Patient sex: M
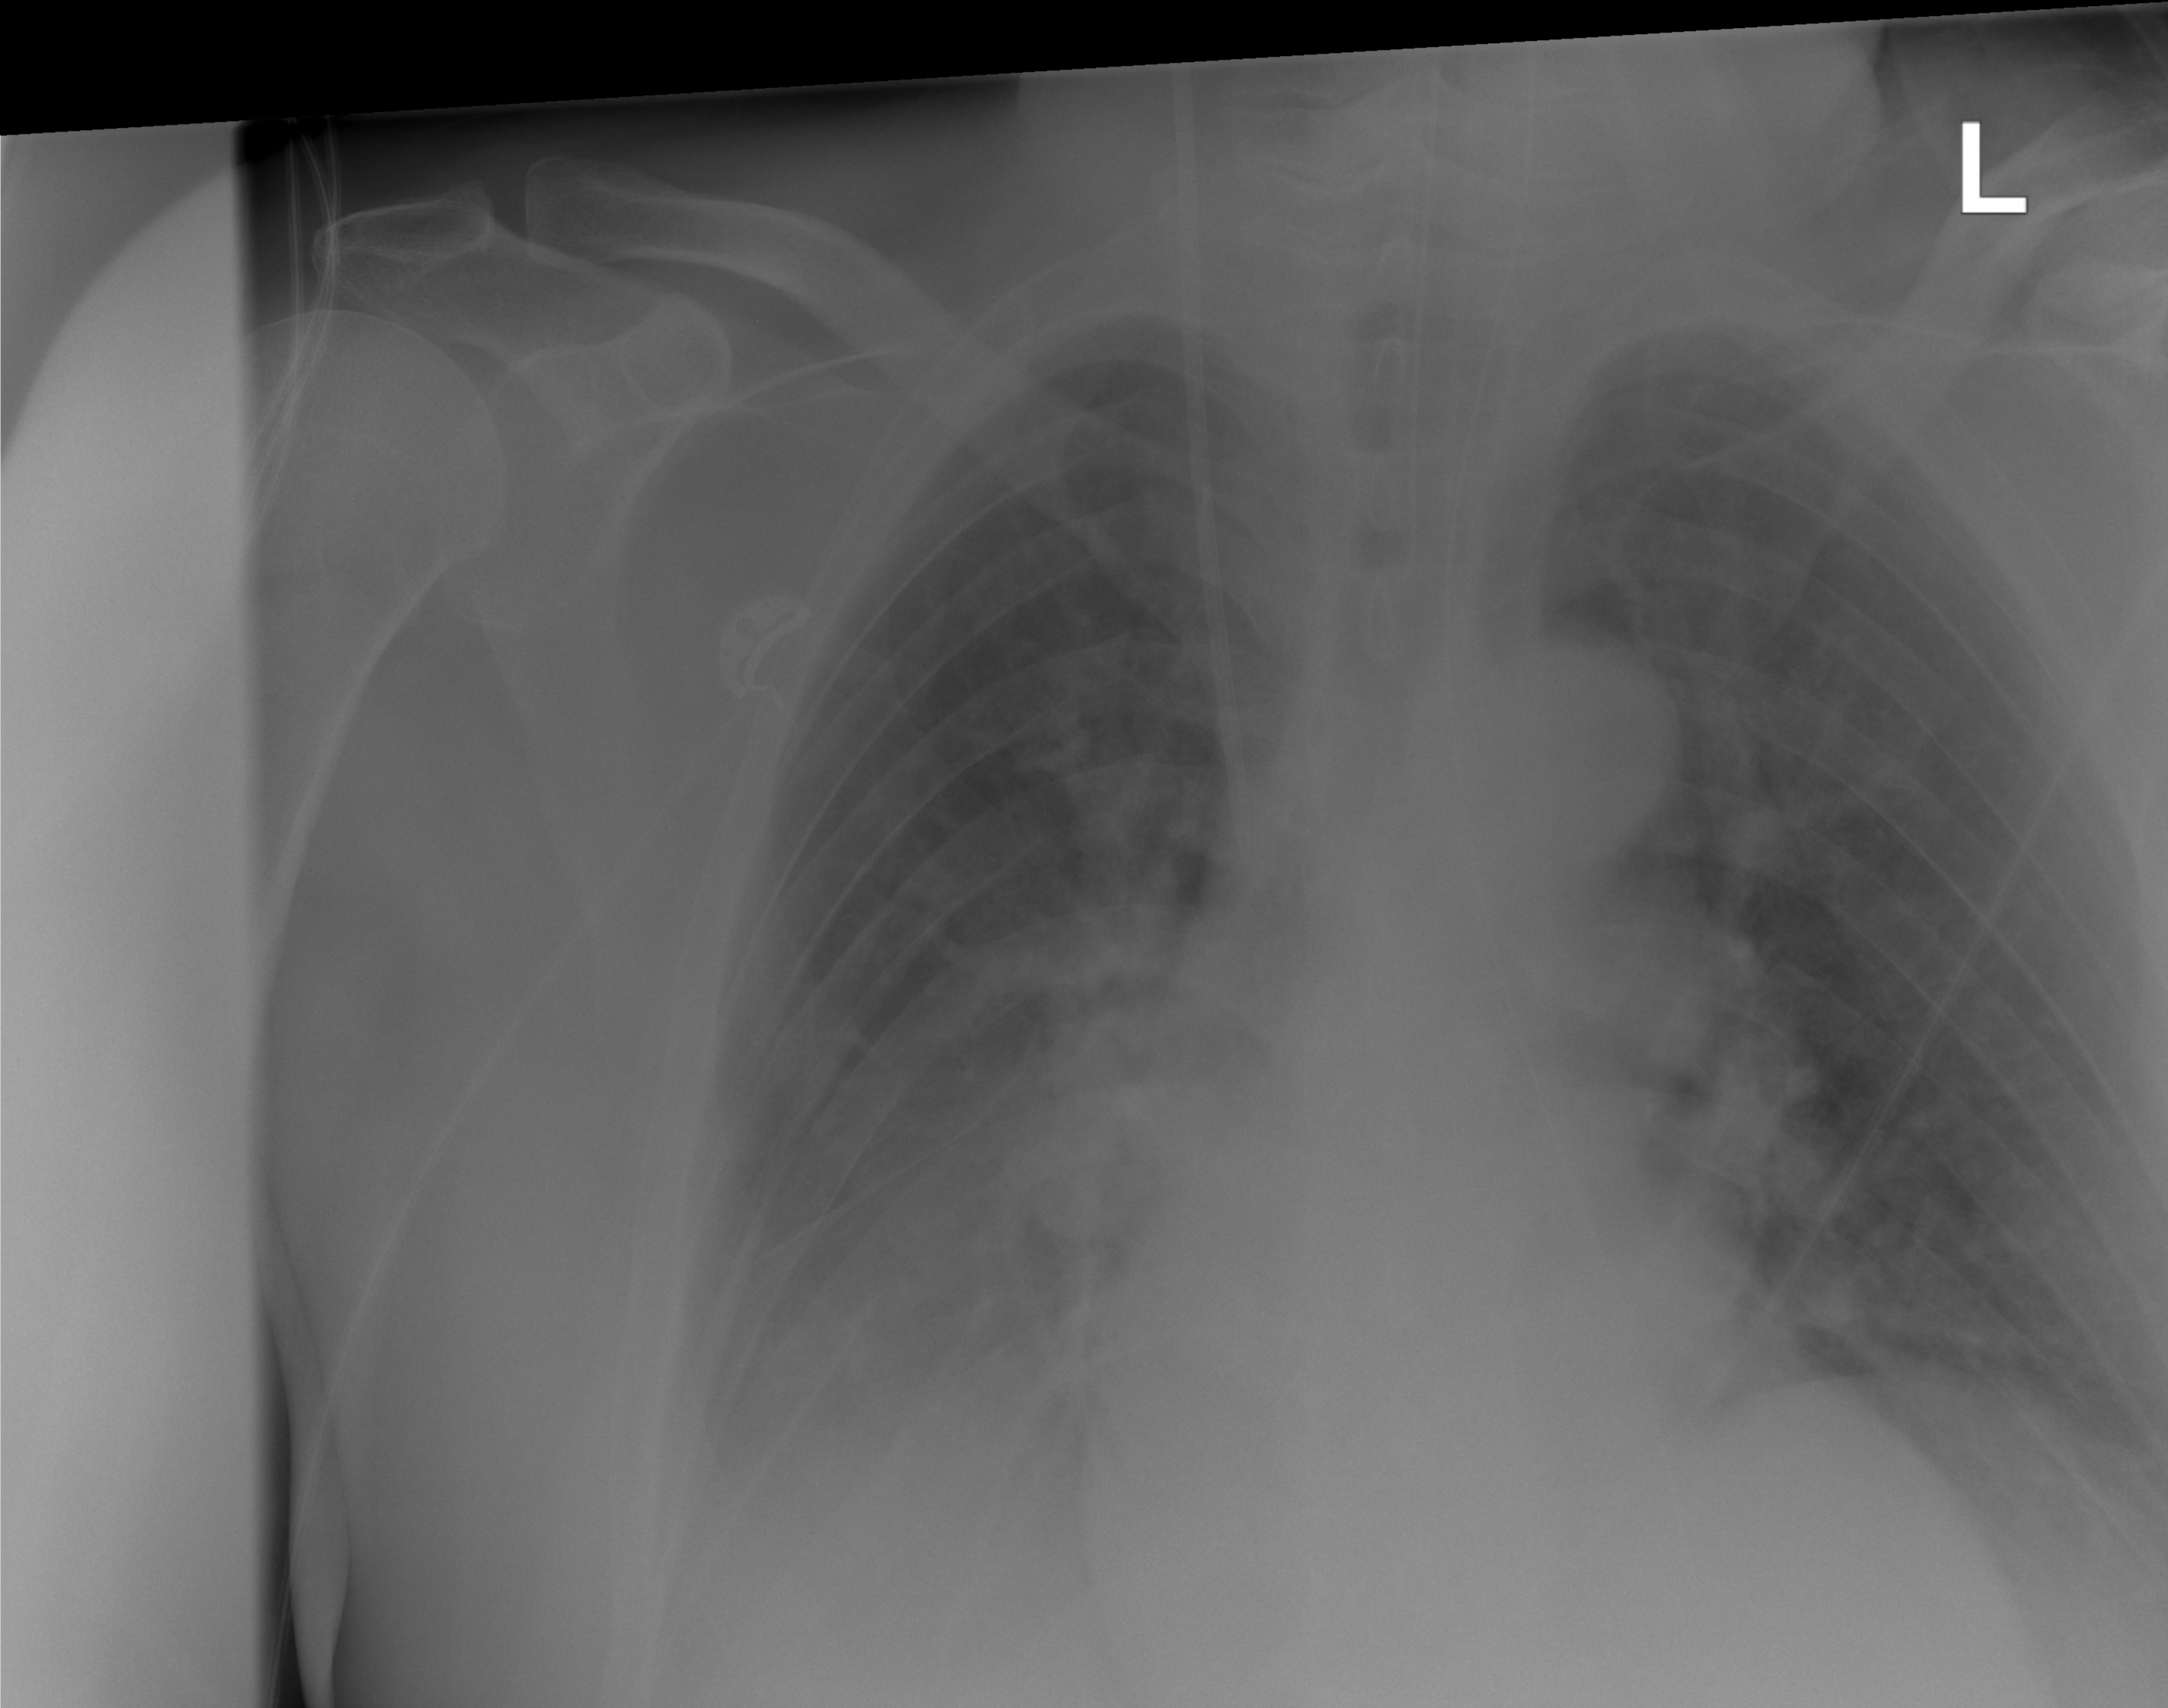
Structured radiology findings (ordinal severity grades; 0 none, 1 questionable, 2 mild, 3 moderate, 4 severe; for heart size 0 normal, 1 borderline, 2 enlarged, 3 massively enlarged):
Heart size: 0
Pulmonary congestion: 2
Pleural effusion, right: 2
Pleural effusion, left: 0
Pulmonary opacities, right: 0
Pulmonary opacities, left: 0
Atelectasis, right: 2
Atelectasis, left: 0